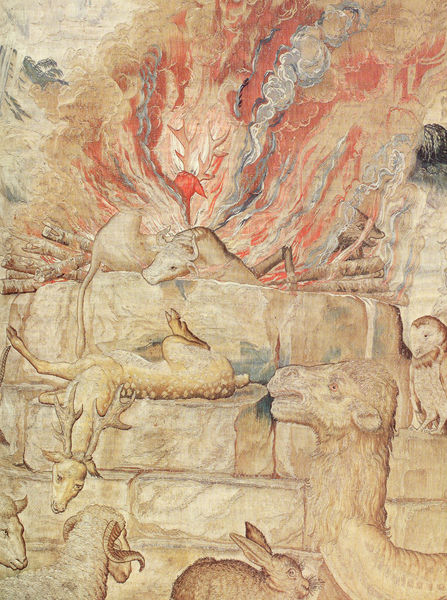
Titel: Die Tapisierien Sigismund Augustus(Zyklus des AT): Noahs Opfer
Institution: Wawelschloss, Krakau, Polen
Schlagwörter: feuer, himmel, vogel, wolken, hell, holz, orange, zeichnung, rot, tier, tiere, beige, augen, steine, tod, hals, horn, qualm, rauch, ohren, hase, beine, fell, liegen, mauer, kuh, rind, sepia, treppe, wolle, detail, stufe, stufen, fugen, lamm, schaf, brennen, flammen, tupfen, altar, hirsch, reh, schnauze, götter, leid, sturz, opfer, hörner, geweih, eule, biblisch, kamel, widder, sodom, lama, jopf, klama